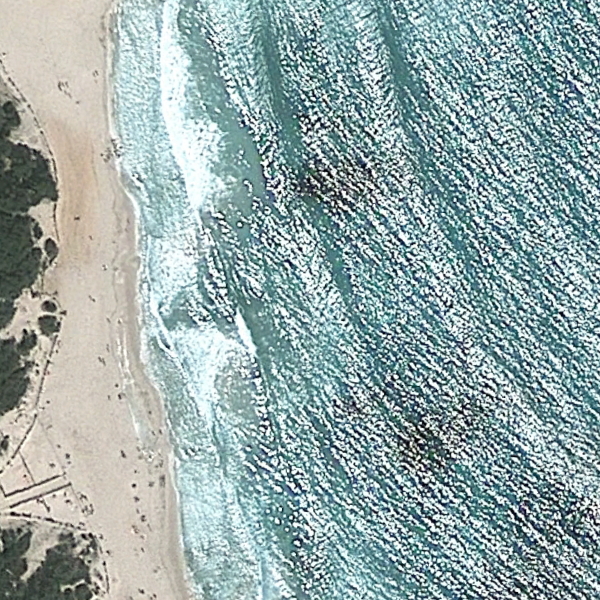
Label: Beach